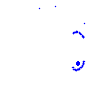
Particle: kaon